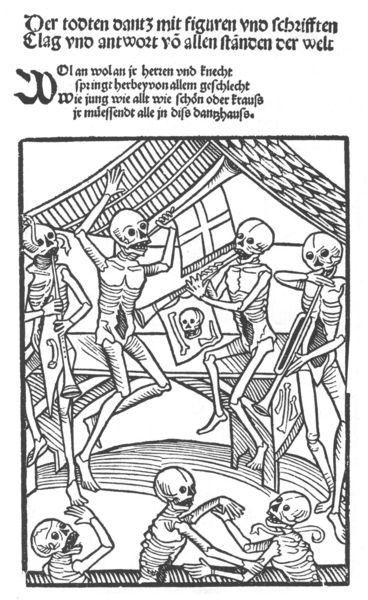
Titel: Der todten dantz
Schlagwörter: sitzen, finger, tisch, zeichnung, dach, haus, tanz, schädel, tod, tot, bild, instrument, musik, schrift, fahne, grafik, graphik, knochen, buch, druck, schwarz weiß, illustration, text, flöte, skelett, bahre, posaune, schindeln, trompete, skelette, totentanz, tant, dachzoegel, skalatte, bootfahne